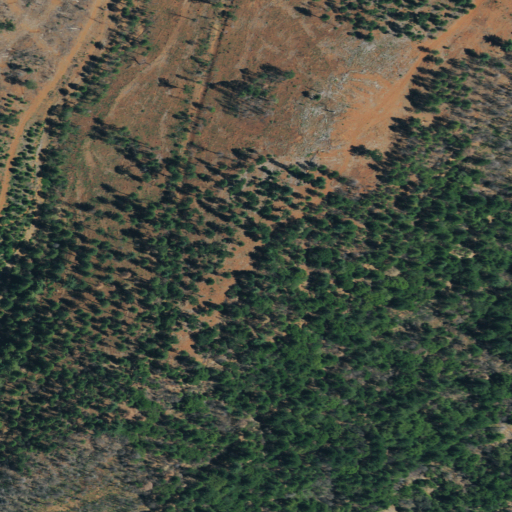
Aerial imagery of cliff(s) in California named East China Point containing shrub, grassland, and evergreen forest